Question:
If you will look at the image above. I need to update this table for the null values of the TID which is column third in the table, with the values in between two rows that actually has value.
So in the above example, I need to have rows 44-57 as 040, row 60-87 as 077 etc. One pattern that could be used is that column 2 has INS in the string, which denotes that the value in column 3 is to be changed. So I was thinking about using DATA LIKE 'INS%' in some way.
Please let me know what you think of the problem and any possible solutions.
thanks!
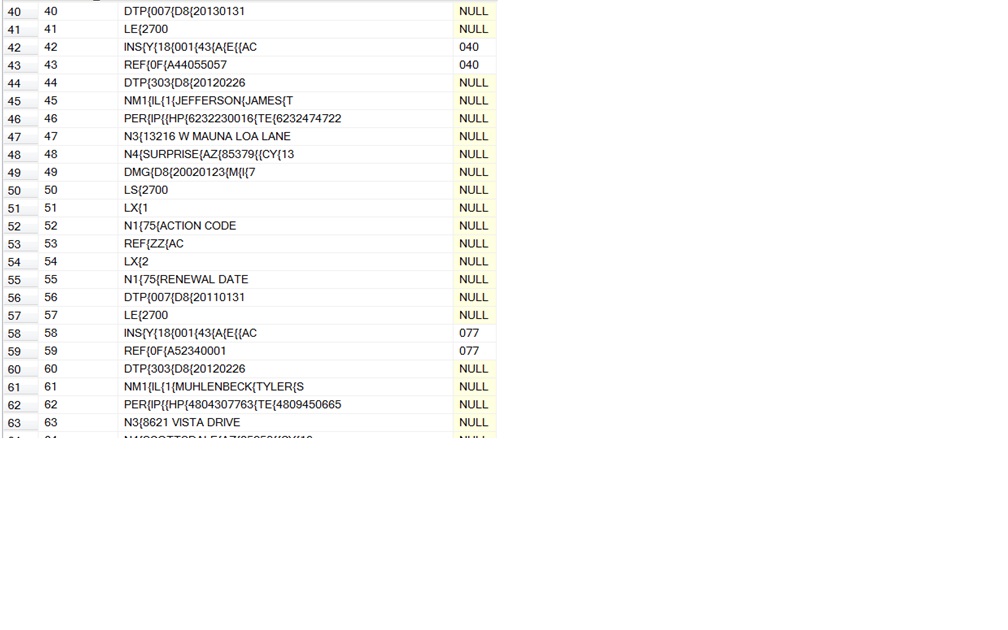
Answer: '''
DECLARE @x TABLE
(Column1 INT, Column2 VARCHAR(64), TID VARCHAR(10));
INSERT @x VALUES
(42, 'INS{whatever}', '040'),
(43, 'somethingelse', '040'),
(44, 'somethingelse', NULL),
(45, 'somethingelse', NULL),
(46, 'somethingelse', NULL),
(47, 'somethingelse', NULL),
(48, 'somethingelse', NULL),
(49, 'INS{whatever}', '077'),
(50, 'somethingelse', '077'),
(51, 'somethingelse', NULL),
(52, 'somethingelse', NULL);
;WITH x AS (SELECT i = Column1, TID, rn = ROW_NUMBER() OVER (ORDER BY Column1)
FROM @x WHERE Column2 LIKE 'INS%'
),
y AS (SELECT x.TID, s = x.i, e = COALESCE(x2.i, <PHONE>)
FROM x LEFT OUTER JOIN x AS x2 ON x.rn = x2.rn -1
)
UPDATE src SET TID = y.TID
FROM @x AS src
INNER JOIN y ON src.Column1 > y.s AND src.Column1 < y.e;
SELECT * FROM @x;
'''